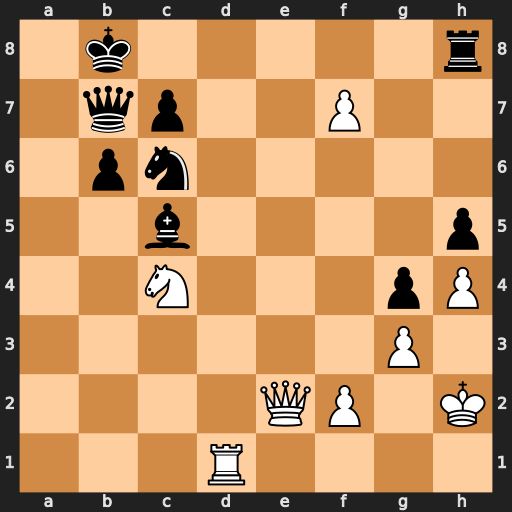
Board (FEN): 1k5r/1qp2P2/1pn5/2b4p/2N3pP/6P1/4QP1K/3R4
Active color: w
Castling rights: -
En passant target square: -
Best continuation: Qe8+ Qc8 Qxc6